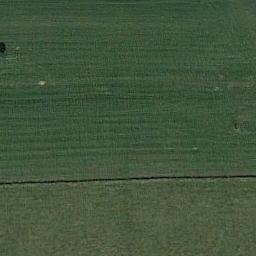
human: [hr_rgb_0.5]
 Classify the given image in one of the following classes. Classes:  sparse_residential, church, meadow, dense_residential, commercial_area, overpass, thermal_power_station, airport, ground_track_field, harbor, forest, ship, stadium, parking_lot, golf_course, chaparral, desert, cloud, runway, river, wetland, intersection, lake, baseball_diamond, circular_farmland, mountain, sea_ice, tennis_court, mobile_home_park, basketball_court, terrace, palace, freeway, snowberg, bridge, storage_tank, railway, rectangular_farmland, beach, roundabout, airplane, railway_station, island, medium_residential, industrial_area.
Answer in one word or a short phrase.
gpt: meadow